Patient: sex M, age 60
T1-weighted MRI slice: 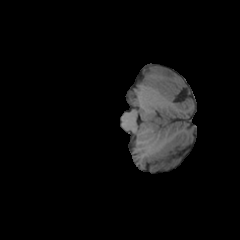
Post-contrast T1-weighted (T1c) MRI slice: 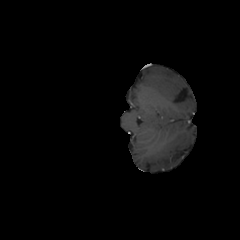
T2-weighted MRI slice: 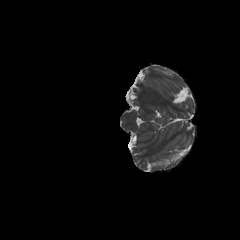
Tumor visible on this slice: no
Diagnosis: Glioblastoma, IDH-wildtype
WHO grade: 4